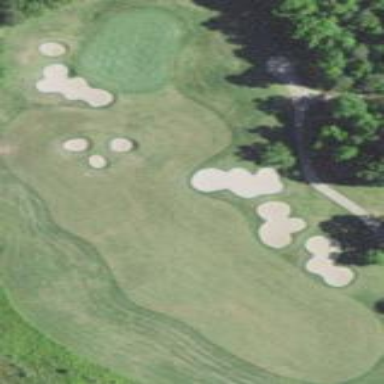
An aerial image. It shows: Grassy area designated as golf fairway.